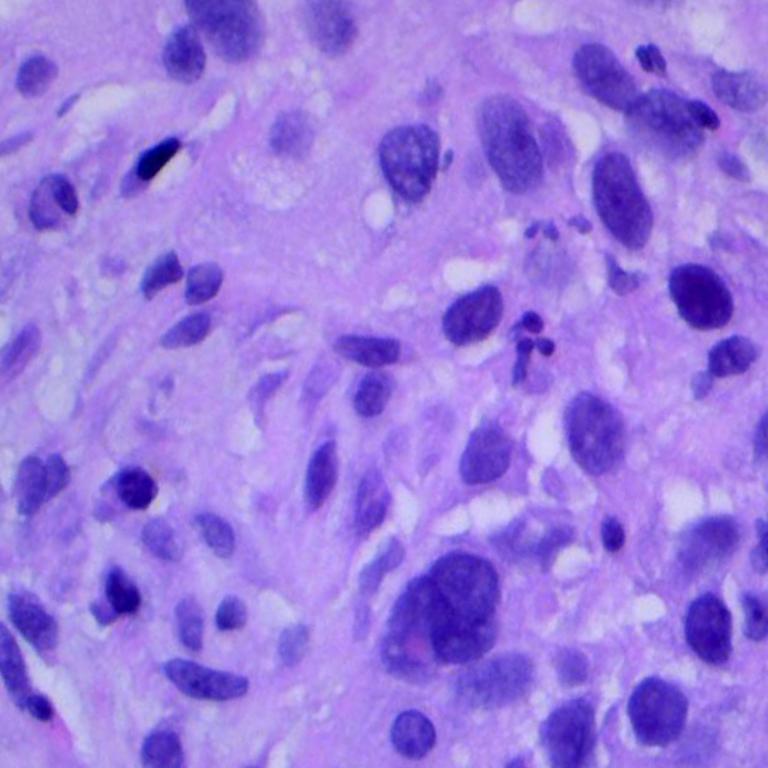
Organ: lung
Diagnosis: squamous carcinomas